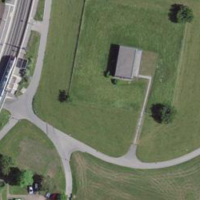
EUNIS habitat code: 57
Species observed at this site:
Salvia pratensis